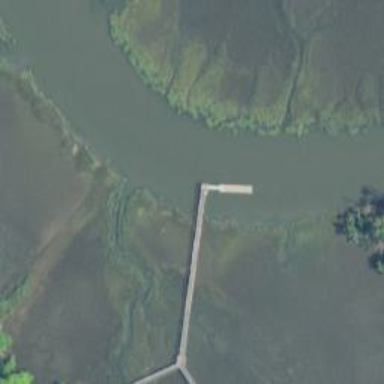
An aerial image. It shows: Man-made pier.